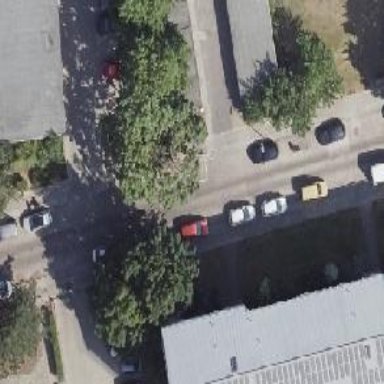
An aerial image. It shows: Parking lane area.